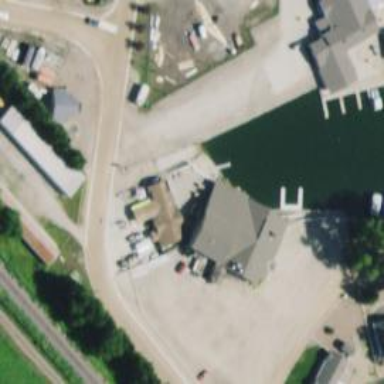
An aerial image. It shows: Slipway on leisure land.